Platform: macOS
Application: Arc Browser
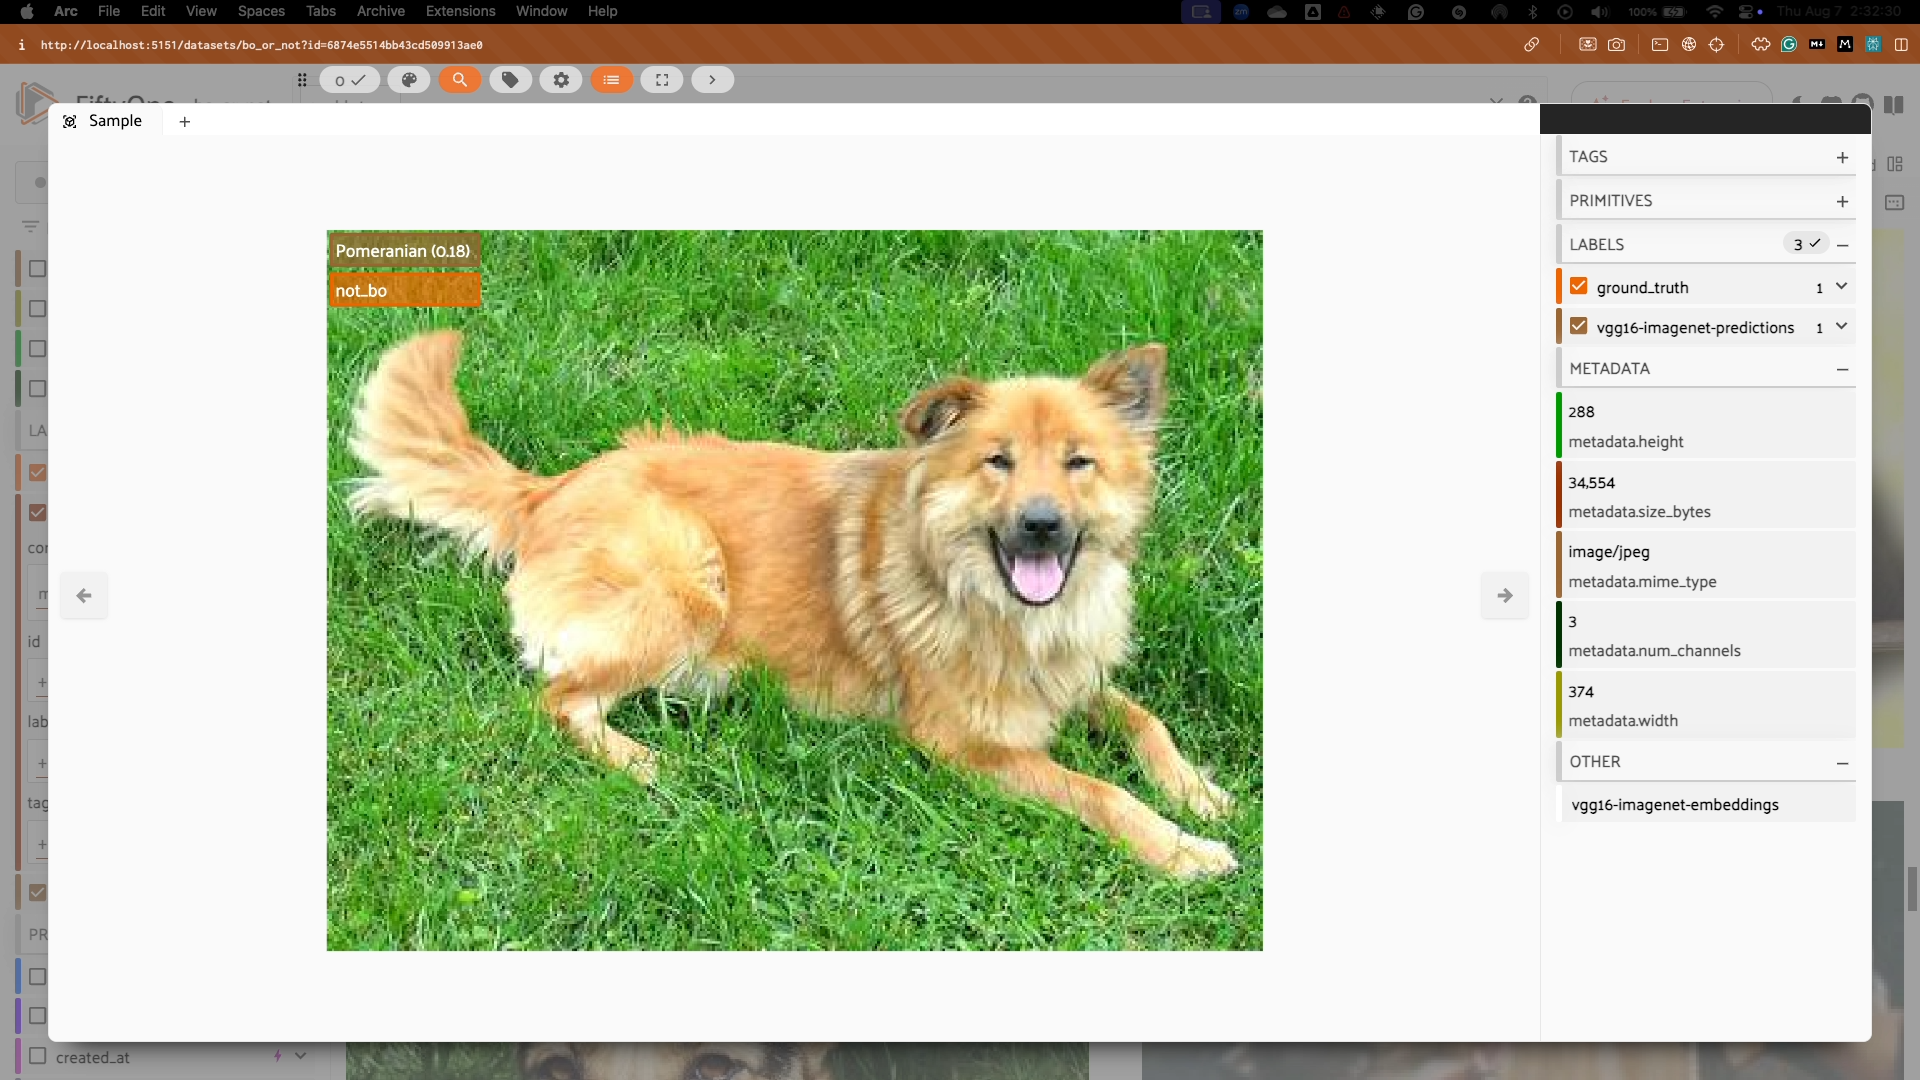
task_description: Expand the primitives group in the sidebar of the sample modal
action_type: click
element_info: Icon
steps_since_start: 1